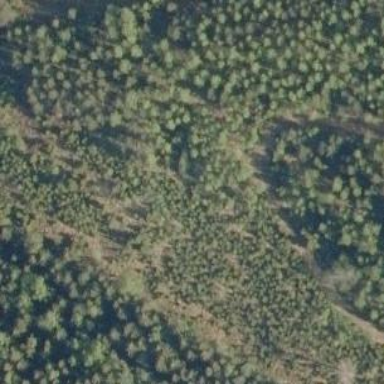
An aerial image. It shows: Logging area in woodland setting.